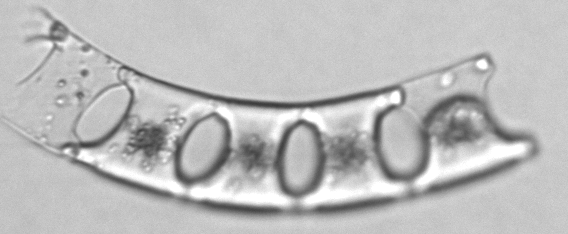
Label: Eucampia